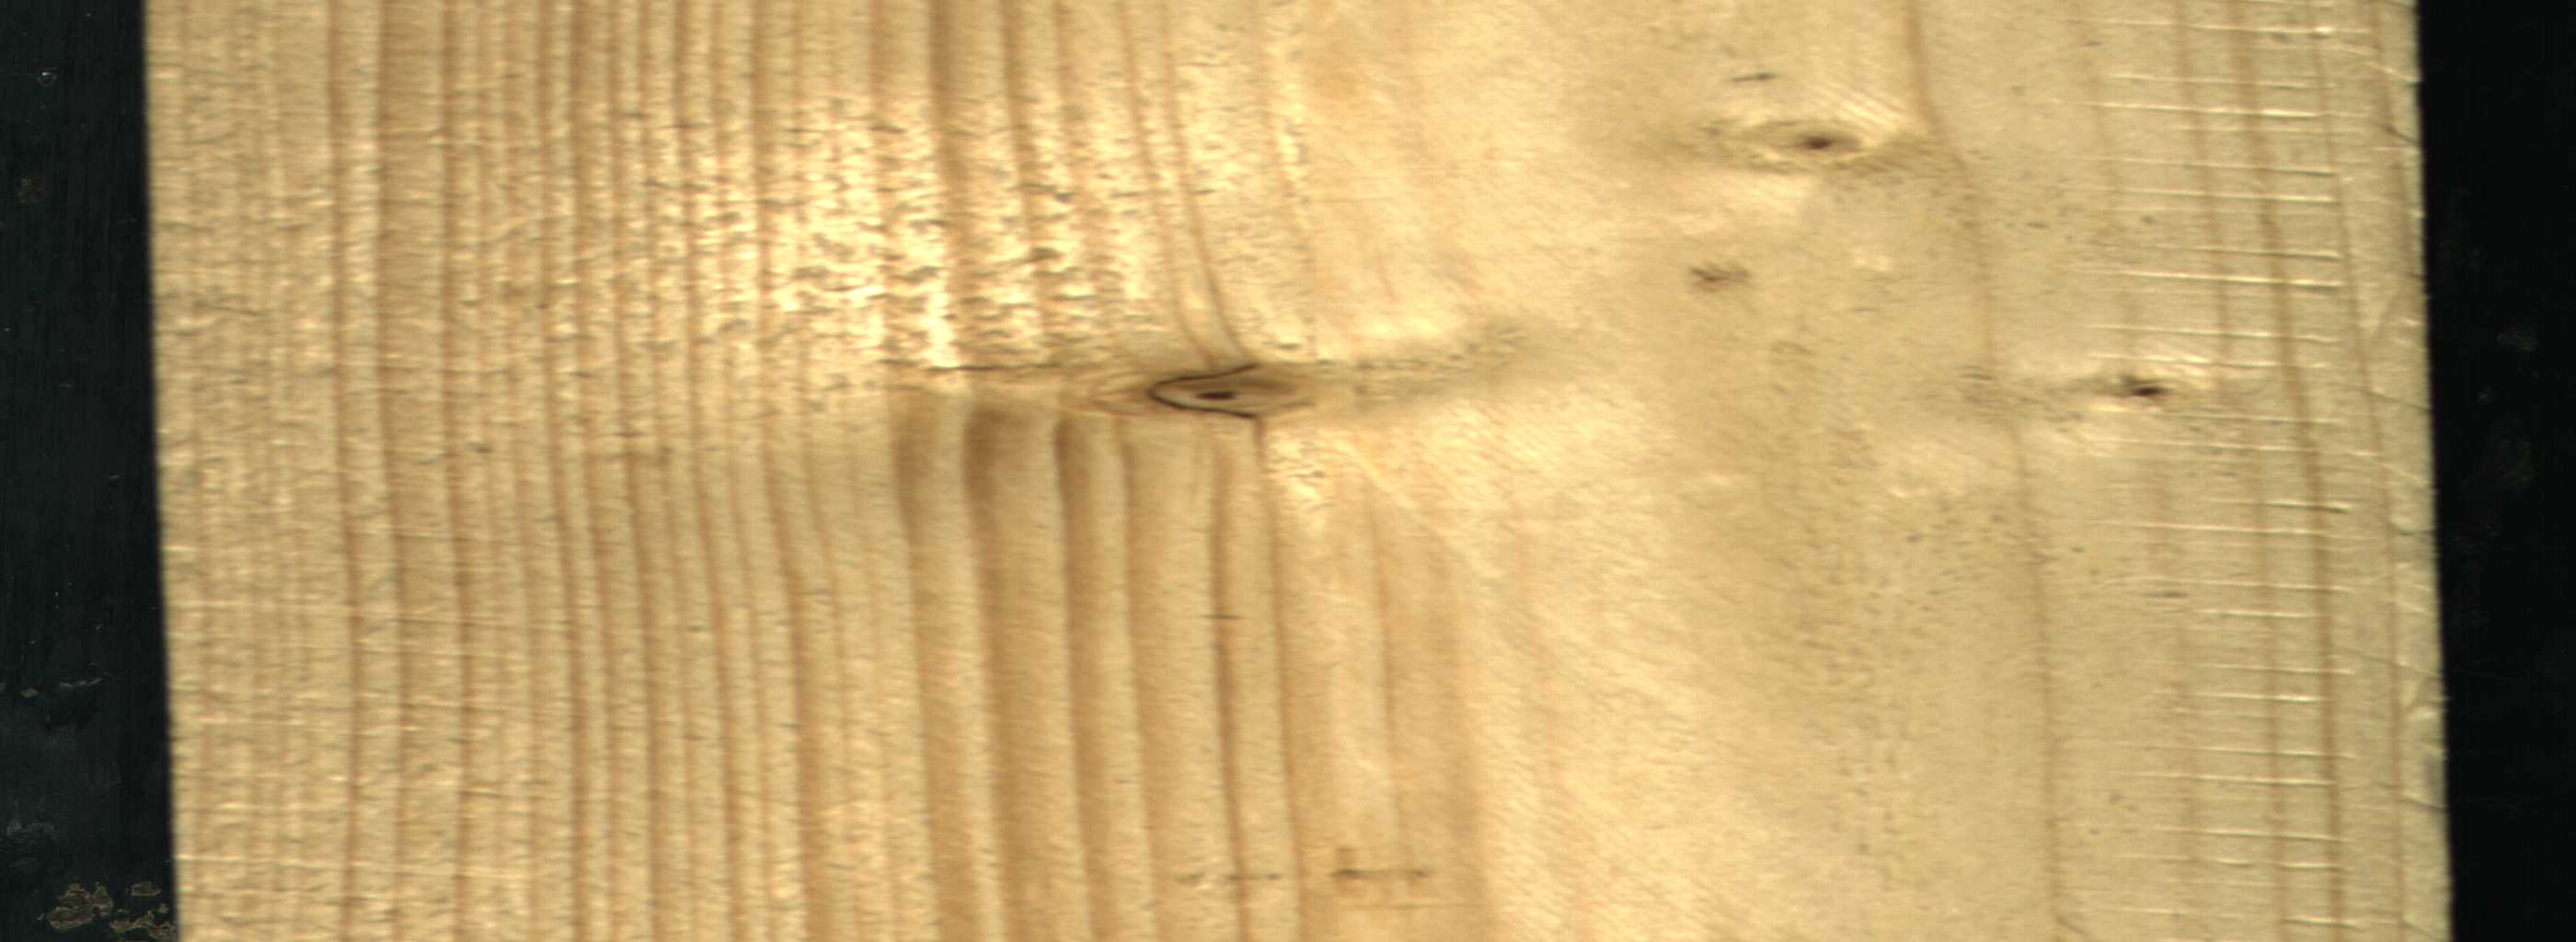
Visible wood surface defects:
Dead_Knot
Live_Knot
Live_Knot